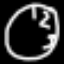
Label: clock